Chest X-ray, PA view. Patient: 53 years old, sex M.
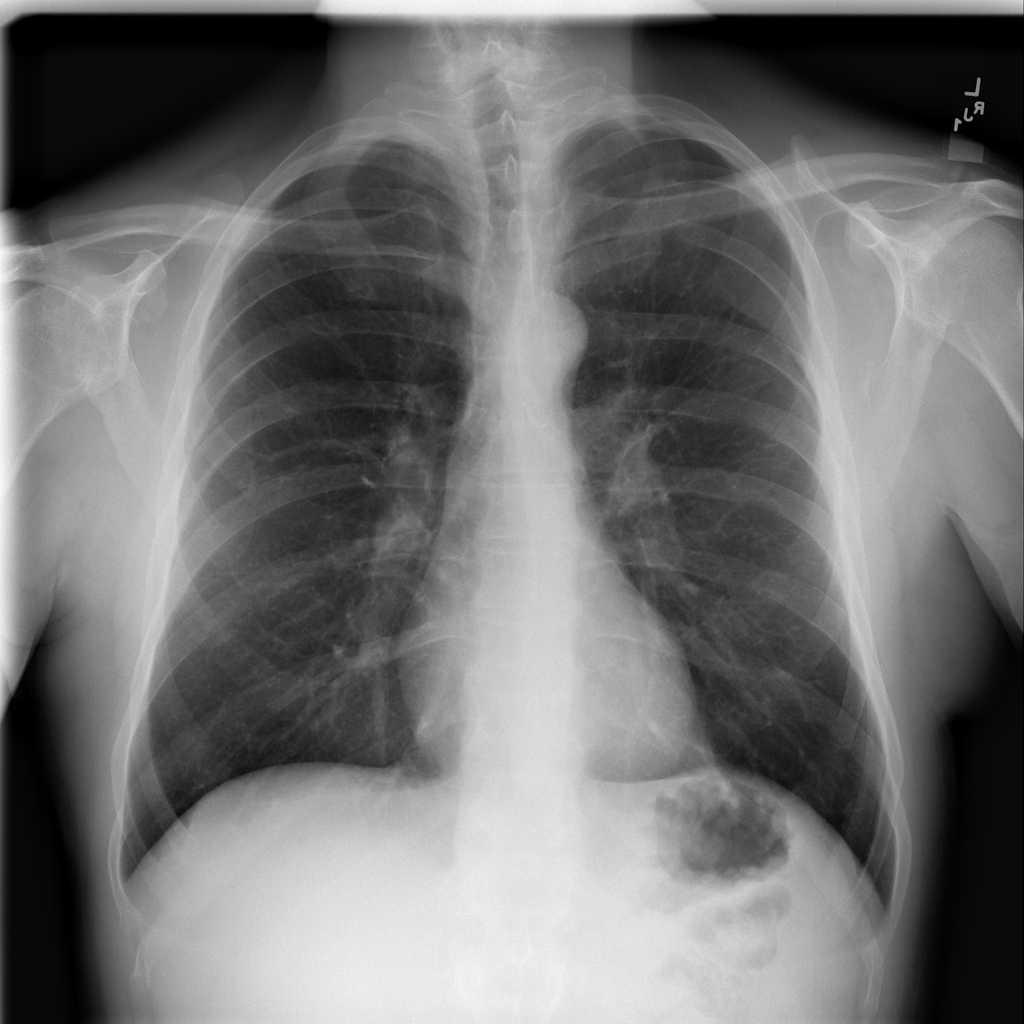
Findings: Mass